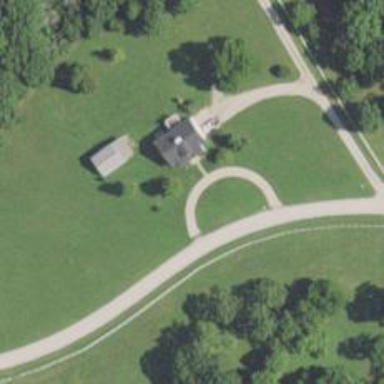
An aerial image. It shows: Driveway leading to service road.